Question: I have a problem in EXTJS 4.0 Grid Filter Type = numeric. Symbols of < > and = are not appearing. Screen shot attached.

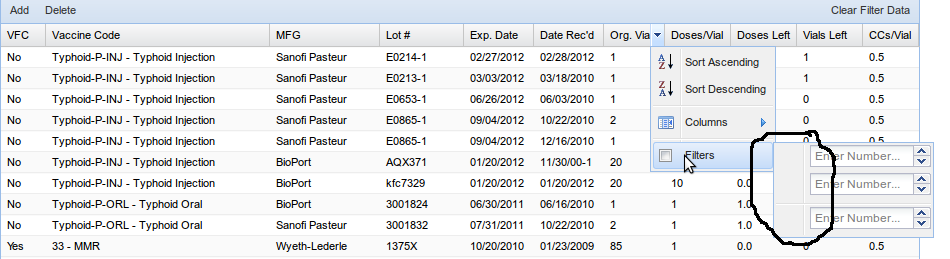
Answer: Check source code (firebug),
There is special css file RangeMenu Styles
And images has background style
'''
.ux-rangemenu-icon {
margin-top: 0;
}
.ux-rangemenu-gt {
background-image: url(../images/greater_than.png) !important;
}
.ux-rangemenu-lt {
background-image: url(../images/less_than.png) !important;
}
.ux-rangemenu-eq {
background-image: url(../images/equals.png) !important;
}
'''
Check if You have them at images directory